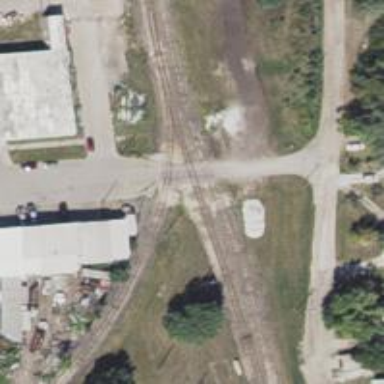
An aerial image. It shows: Railway siding with rails.